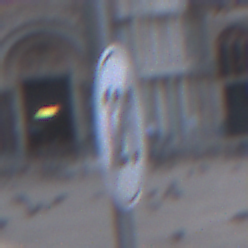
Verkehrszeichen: EndeGeschwindigkeit120
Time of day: SunriseSunset
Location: Outdoor (Urban)
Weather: PartlyCloudy
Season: NotSpecified
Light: Natural